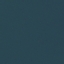
Land use / land cover class: SeaLake